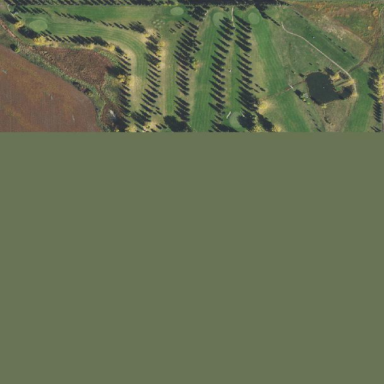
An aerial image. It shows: Golf course.